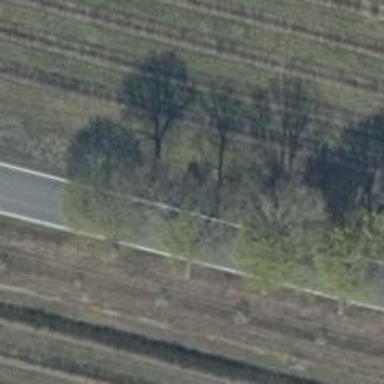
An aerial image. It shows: Row of deciduous broadleaved trees.